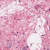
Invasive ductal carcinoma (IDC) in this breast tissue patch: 1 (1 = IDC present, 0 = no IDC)